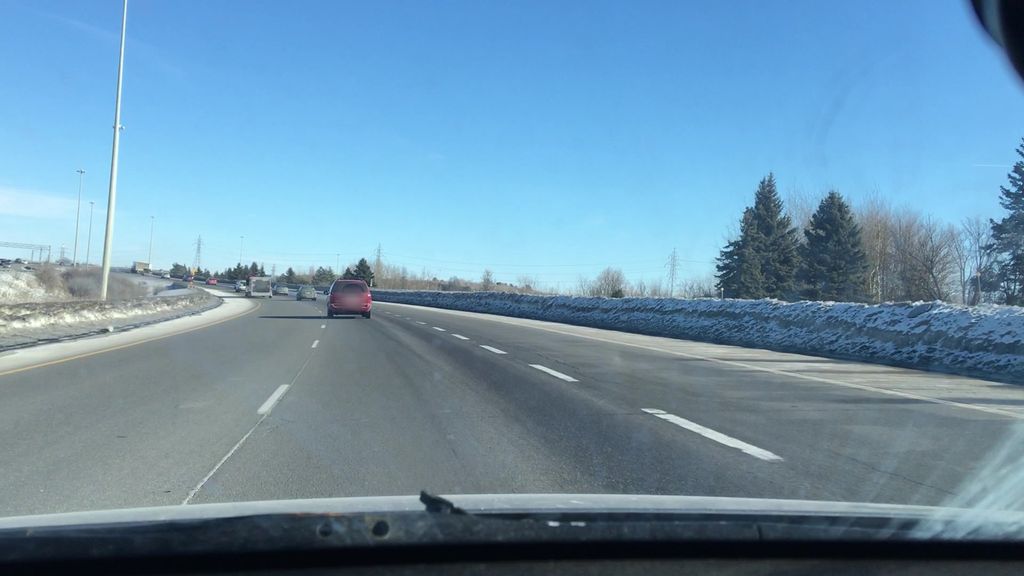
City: ottawa-gatineau